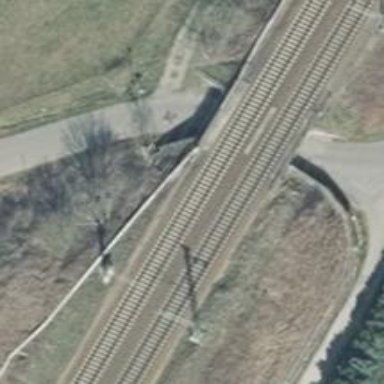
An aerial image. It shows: Bridge over electrified railway with contact lines.